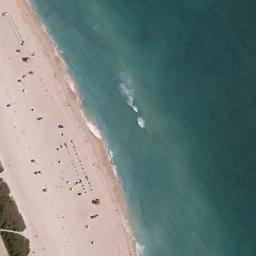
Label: beach